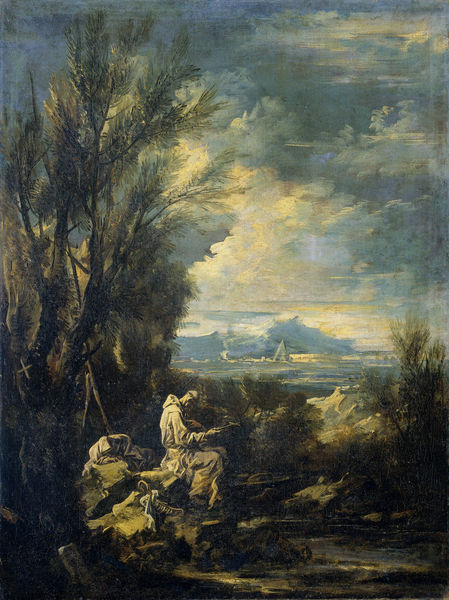
Titel: Landschap met de heilige Bruno?
Künstler: Alessandro Magnasco
Standort: Amsterdam
Institution: Rijksmuseum
Schlagwörter: mann, meer, wasser, wolken, bäume, fluss, gelb, landschaft, see, licht, bach, kutte, segel, bündel, berge, prister, priester, mönch, einsiedler